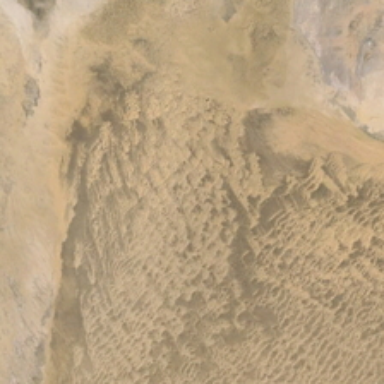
A sandstorm is in a piece of yellow desert .